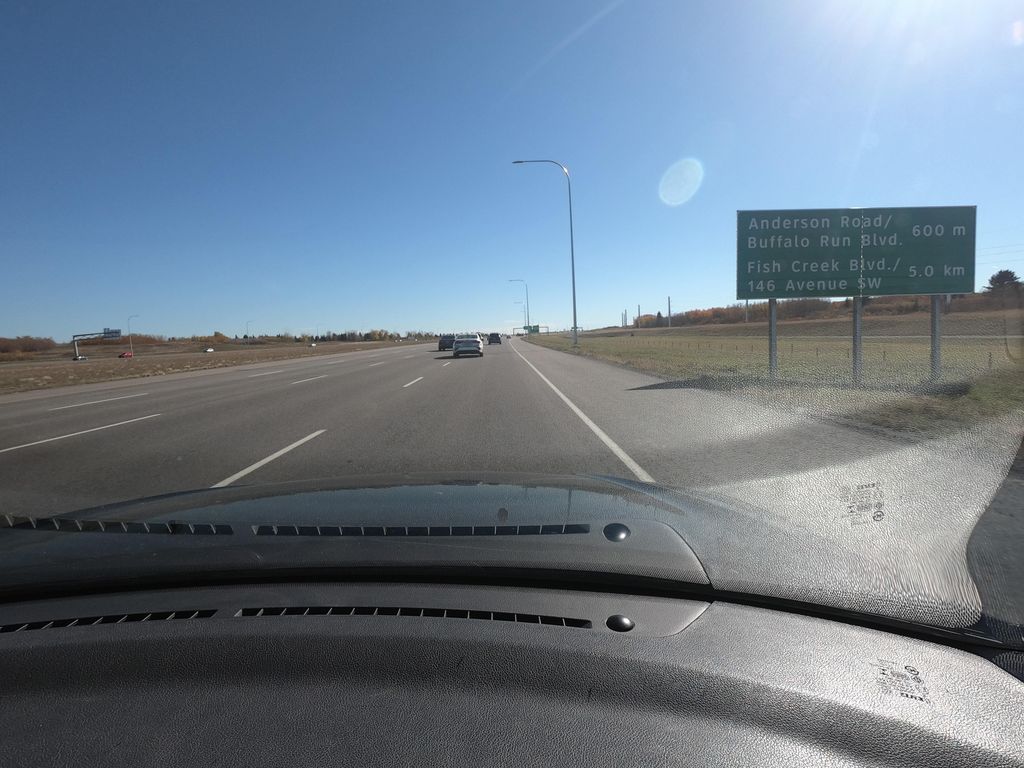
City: calgary